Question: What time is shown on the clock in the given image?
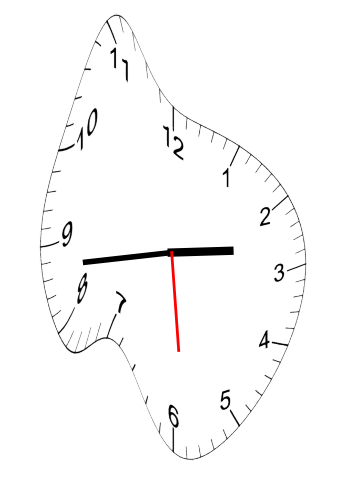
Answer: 02:43:29